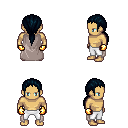
a pixel art fantasy rpg character, male body template, human, tanned skin, gray cape, white pants, raven ponytail hairstyle, gold gloves, four views (front, back, left, right), 2x2 character sprite sheet, small pixel art, hard edges, no anti-aliasing